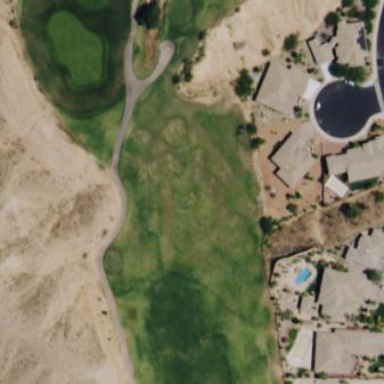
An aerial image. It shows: Rough grass surface in golf course setting.